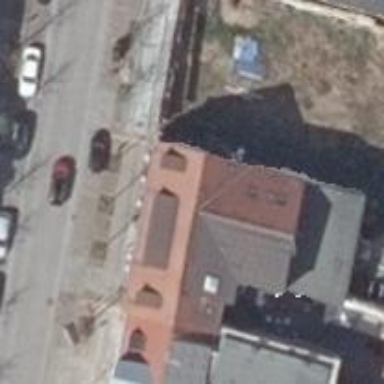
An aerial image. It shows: Restaurant.